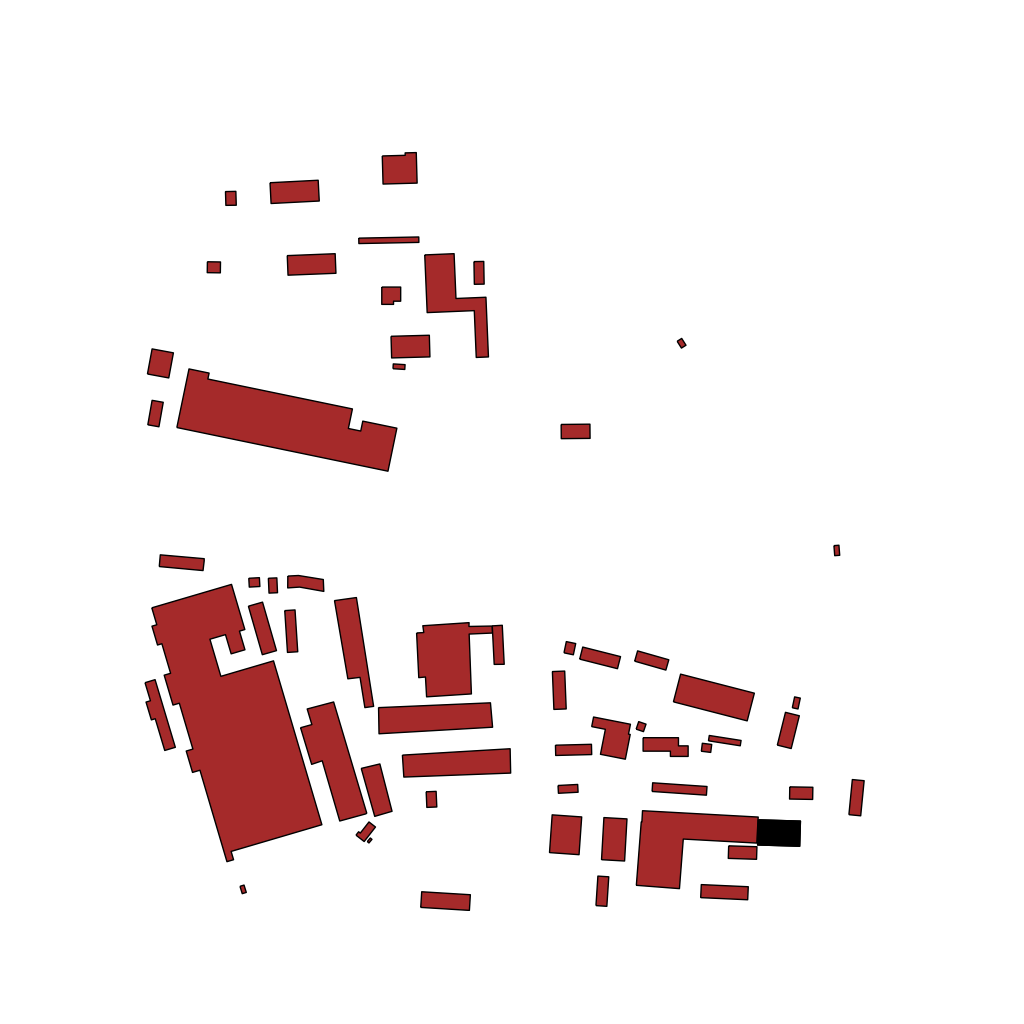
Tags: overhead vector_map, industrial, recreation, residential, individual_rise, low_rise, density_1, Building, Facility, 1.0 km²